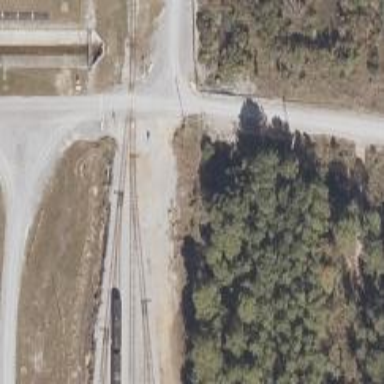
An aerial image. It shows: Rail spur service.